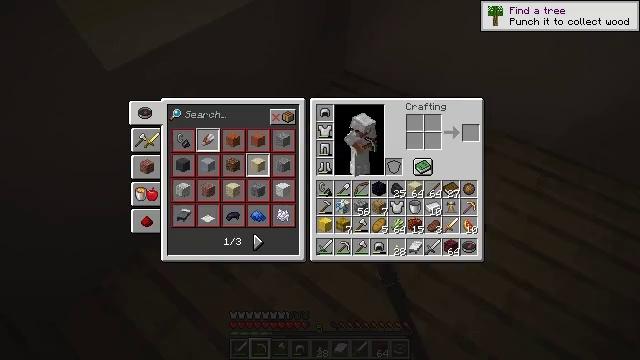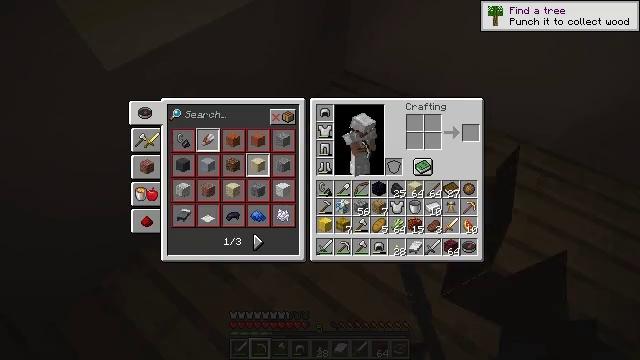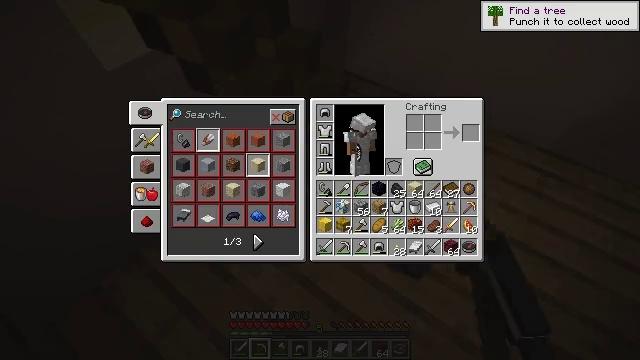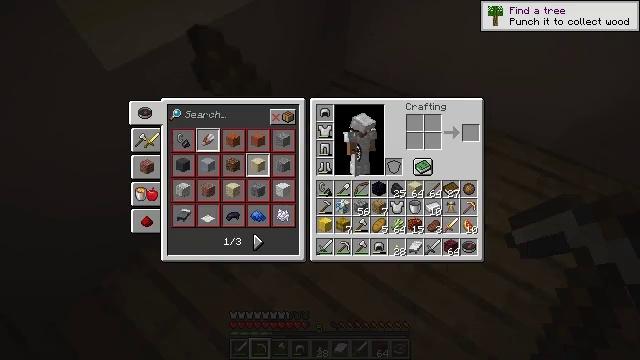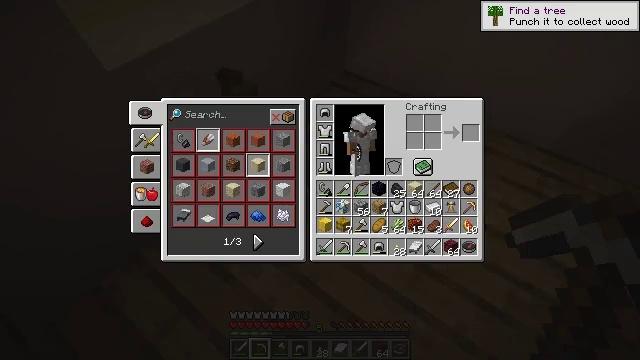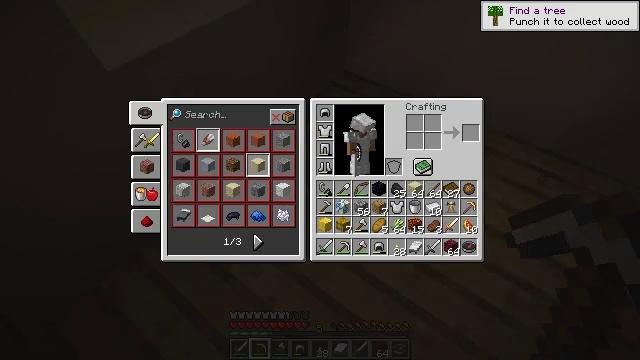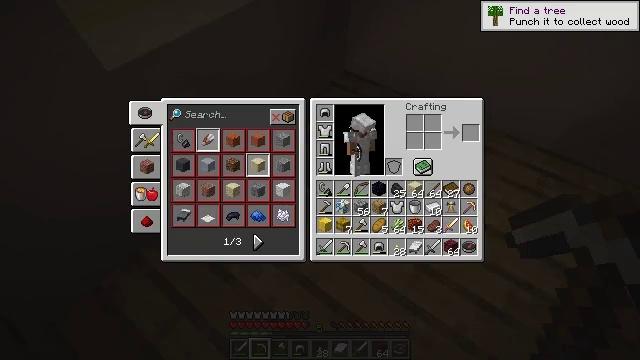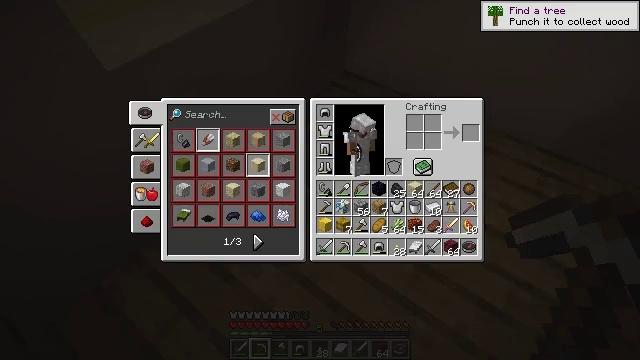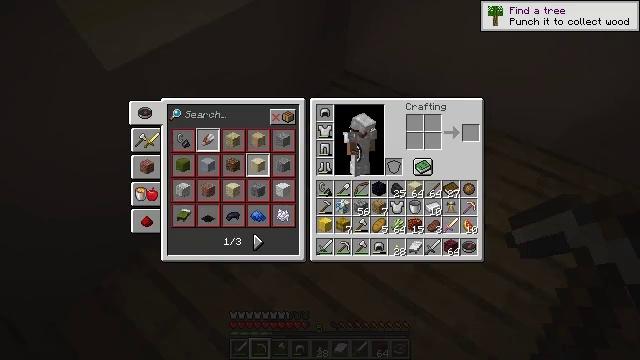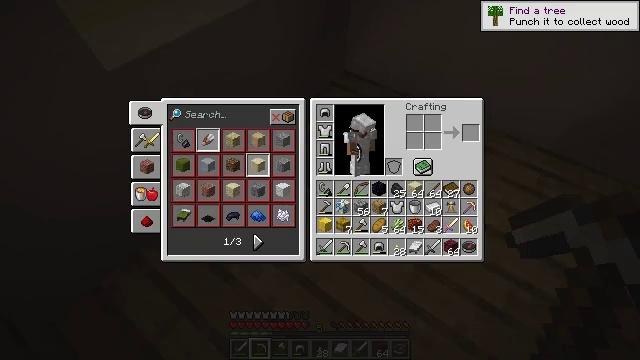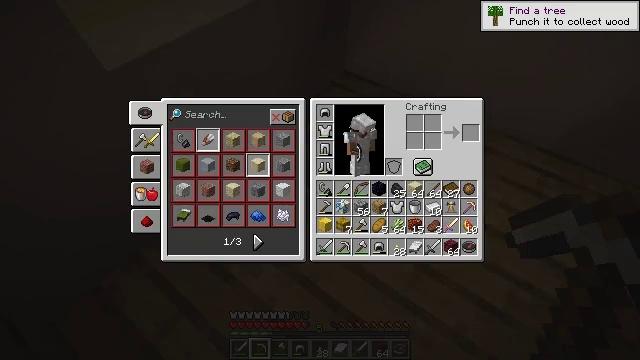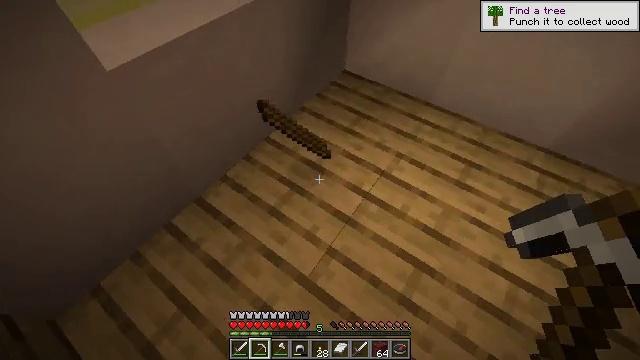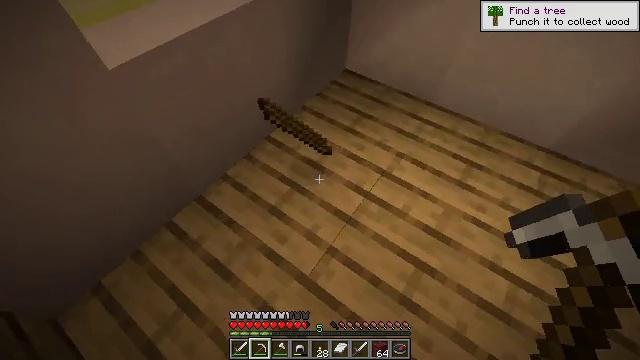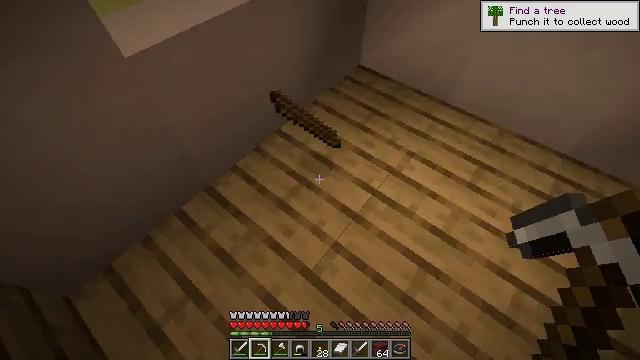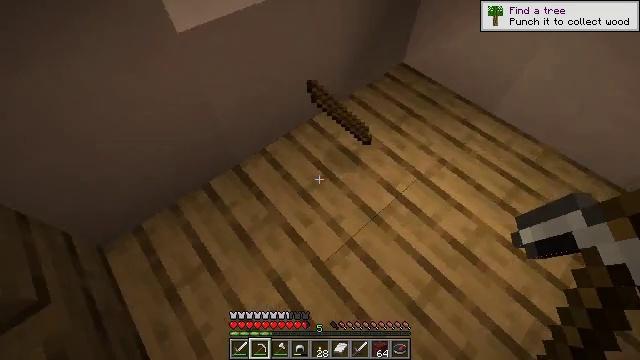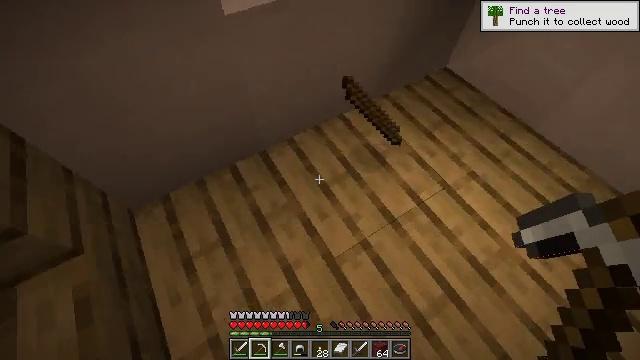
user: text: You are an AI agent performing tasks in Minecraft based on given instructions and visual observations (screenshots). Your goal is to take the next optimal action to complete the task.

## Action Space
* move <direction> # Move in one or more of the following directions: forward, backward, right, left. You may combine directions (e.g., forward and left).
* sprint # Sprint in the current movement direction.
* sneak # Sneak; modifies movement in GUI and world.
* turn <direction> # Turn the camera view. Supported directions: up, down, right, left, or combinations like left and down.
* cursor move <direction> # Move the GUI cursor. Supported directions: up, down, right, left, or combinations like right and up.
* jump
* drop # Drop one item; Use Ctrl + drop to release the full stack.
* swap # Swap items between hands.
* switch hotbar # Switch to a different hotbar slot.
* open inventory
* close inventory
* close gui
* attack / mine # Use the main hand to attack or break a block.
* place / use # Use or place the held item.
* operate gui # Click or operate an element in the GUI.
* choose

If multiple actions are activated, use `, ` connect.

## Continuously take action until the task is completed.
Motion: motion action
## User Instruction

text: Break the smooth stone to collect it.
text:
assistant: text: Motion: no_op
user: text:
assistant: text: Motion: no_op
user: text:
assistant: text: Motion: no_op
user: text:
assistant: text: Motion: no_op
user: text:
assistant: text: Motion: no_op
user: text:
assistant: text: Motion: no_op
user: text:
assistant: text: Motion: no_op
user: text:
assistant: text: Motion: no_op
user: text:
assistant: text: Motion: no_op
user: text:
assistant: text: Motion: no_op
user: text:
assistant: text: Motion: no_op
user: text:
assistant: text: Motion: no_op
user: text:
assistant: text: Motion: turn left and down
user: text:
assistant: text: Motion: turn left and down
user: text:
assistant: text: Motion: turn left and down
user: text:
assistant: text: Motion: turn left
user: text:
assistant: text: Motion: turn left and up
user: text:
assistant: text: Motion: move forward, turn left and up
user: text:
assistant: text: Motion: move forward, turn left and up
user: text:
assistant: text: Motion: move forward, turn left and up
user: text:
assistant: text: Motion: move forward, turn left and up
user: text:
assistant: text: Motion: move forward, turn left and up
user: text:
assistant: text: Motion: move forward, turn up
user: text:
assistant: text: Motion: move forward, turn up
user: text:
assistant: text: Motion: move forward, turn right and up
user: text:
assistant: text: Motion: move forward, turn right and up
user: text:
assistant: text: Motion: move forward, turn right and up
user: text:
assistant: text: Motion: move forward, turn right and up
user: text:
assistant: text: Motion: move forward
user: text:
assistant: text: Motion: move forward